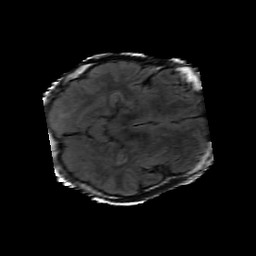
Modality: FLAIR
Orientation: axial
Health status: ill
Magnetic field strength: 3 T